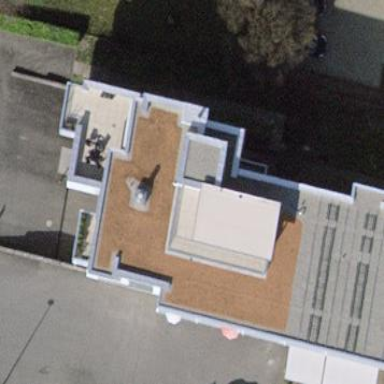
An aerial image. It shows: Building with apartments and flat roof.